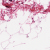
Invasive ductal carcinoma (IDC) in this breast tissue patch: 0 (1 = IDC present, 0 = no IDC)